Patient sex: M
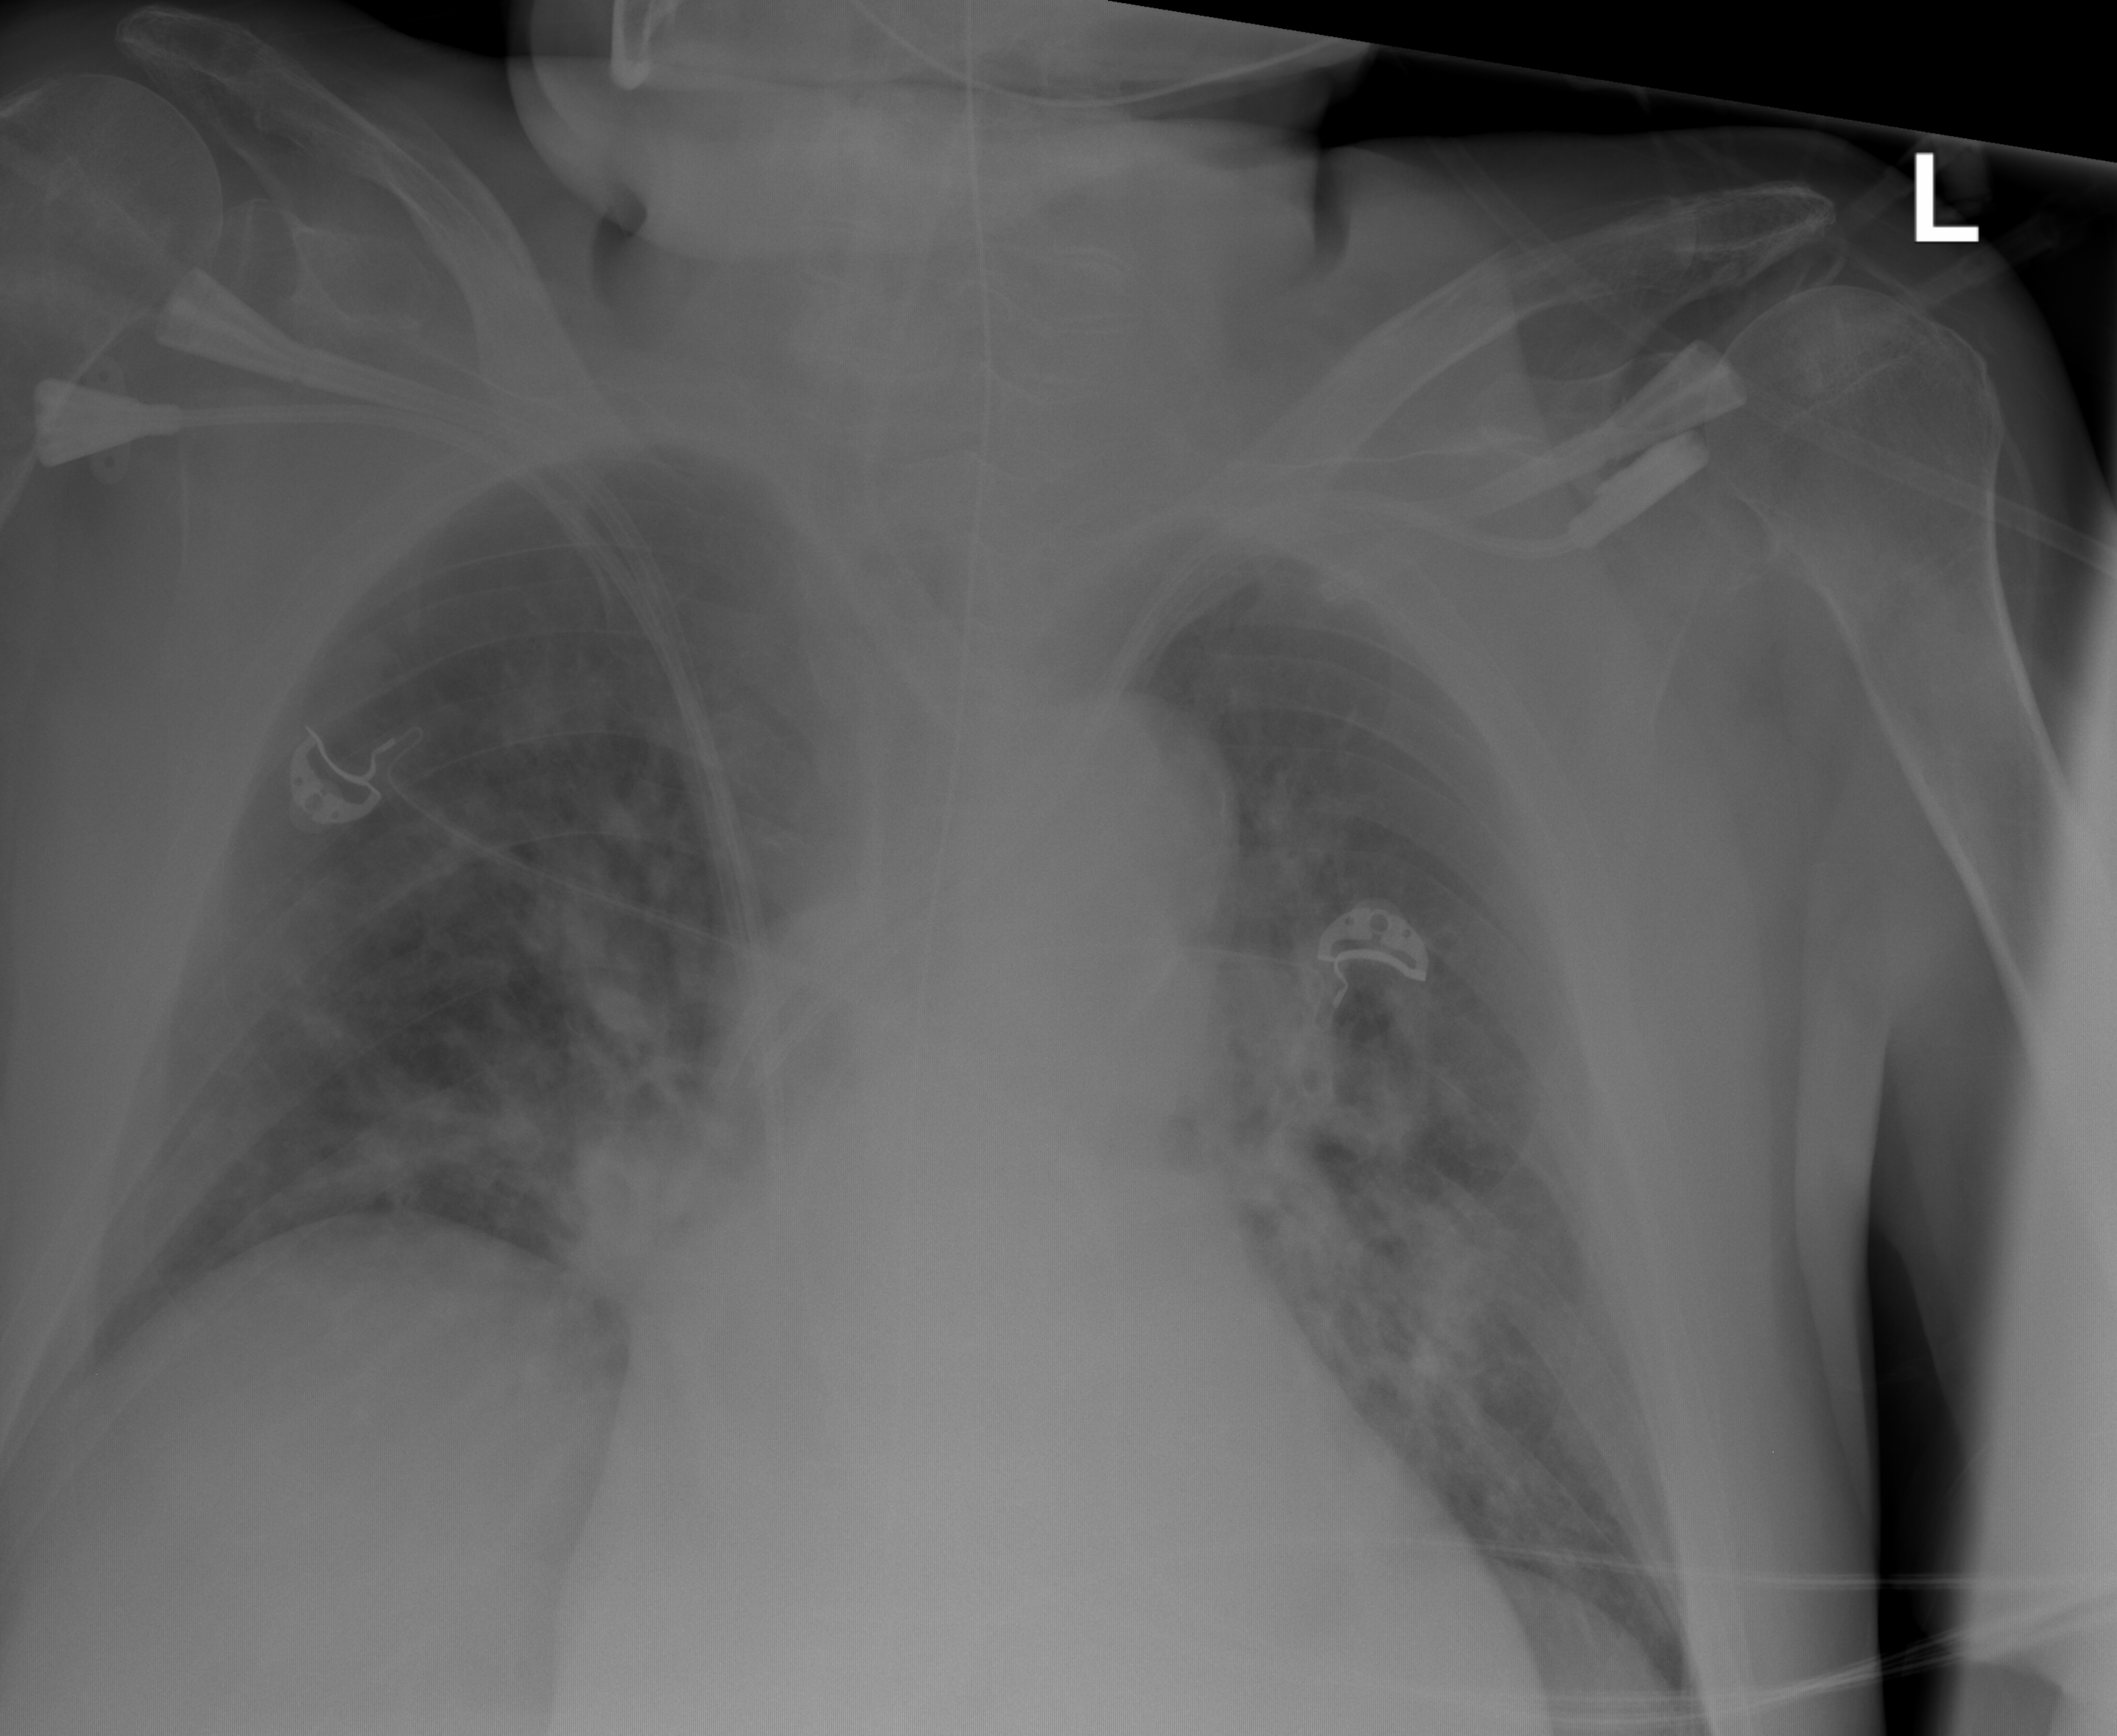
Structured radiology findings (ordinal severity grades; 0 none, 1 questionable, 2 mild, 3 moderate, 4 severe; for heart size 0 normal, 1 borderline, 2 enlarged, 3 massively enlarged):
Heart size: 2
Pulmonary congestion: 2
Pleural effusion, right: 0
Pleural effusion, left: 2
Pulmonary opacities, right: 3
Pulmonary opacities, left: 2
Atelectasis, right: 2
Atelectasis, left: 2